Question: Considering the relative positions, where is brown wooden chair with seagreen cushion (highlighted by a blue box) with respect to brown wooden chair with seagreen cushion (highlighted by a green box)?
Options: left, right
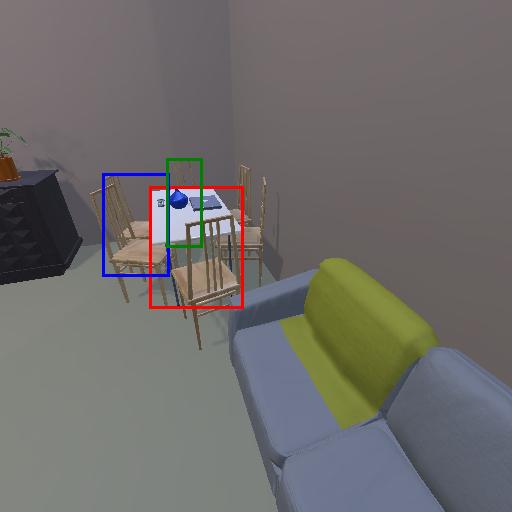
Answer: left